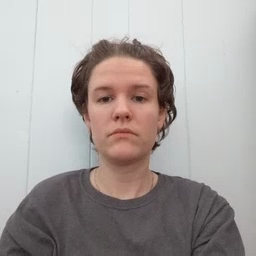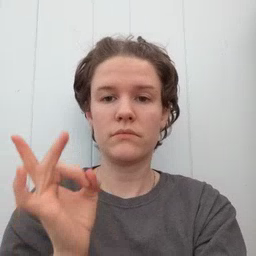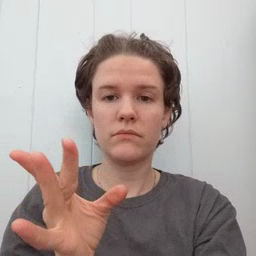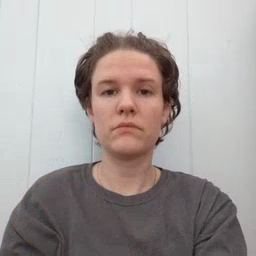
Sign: hate